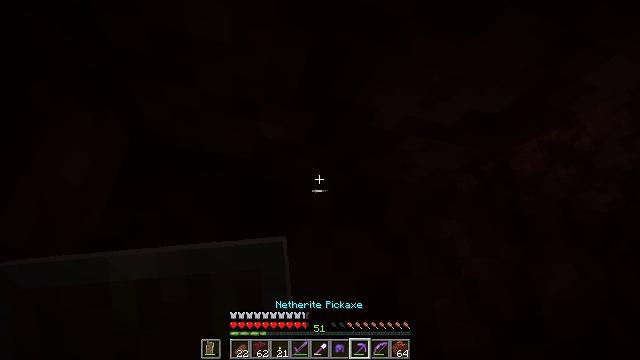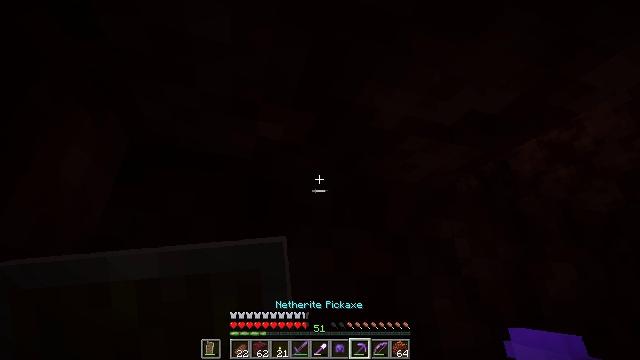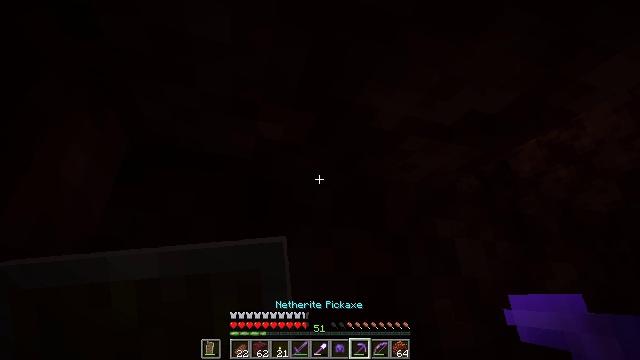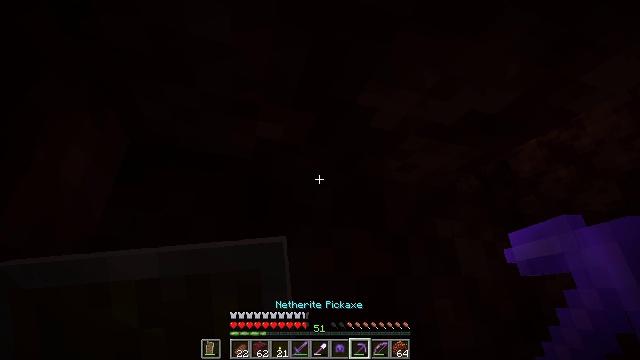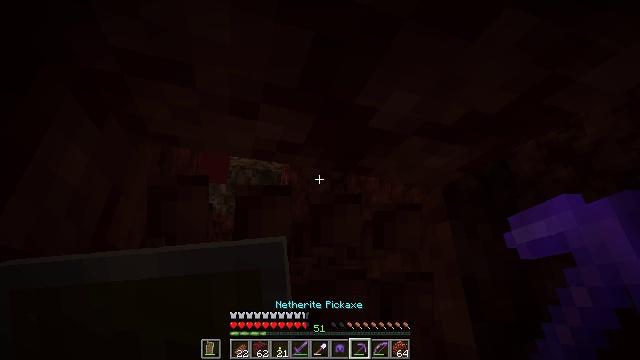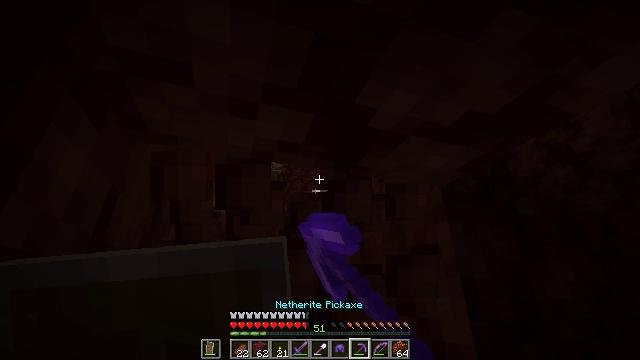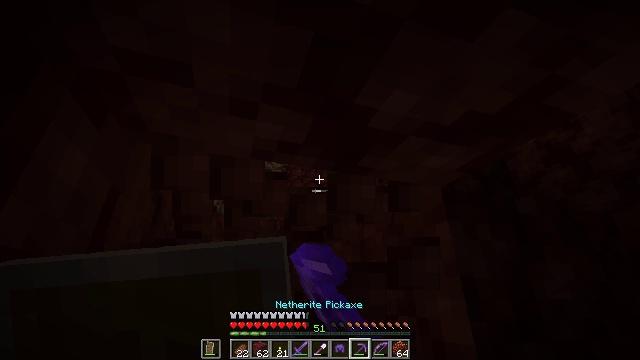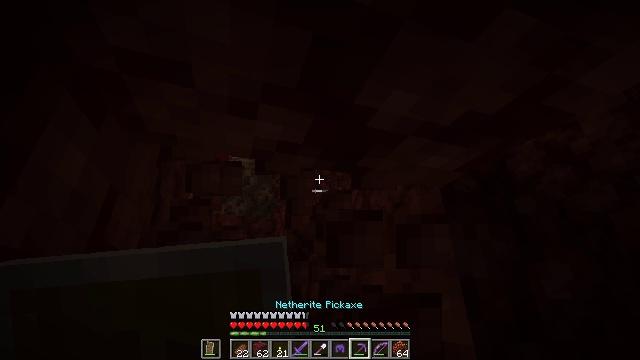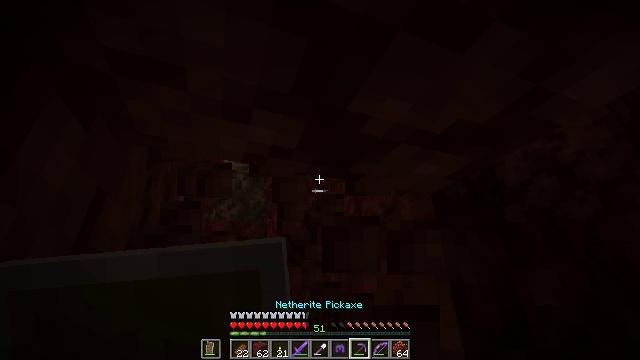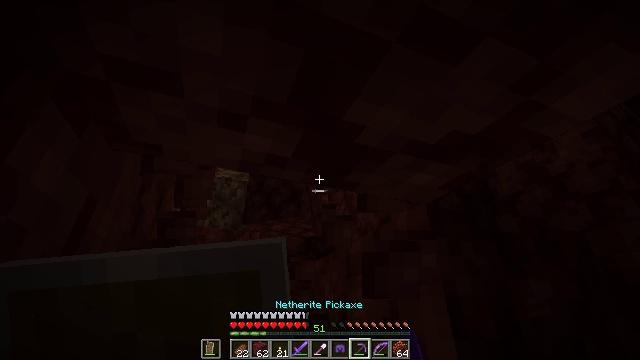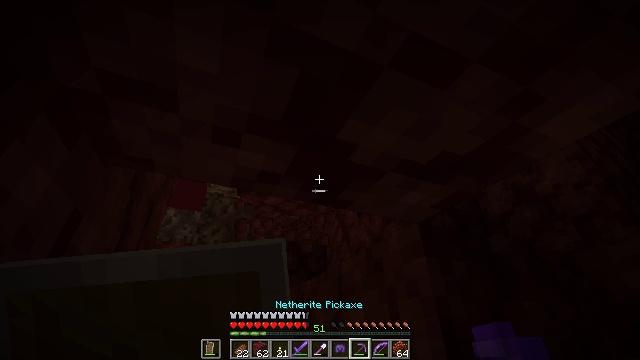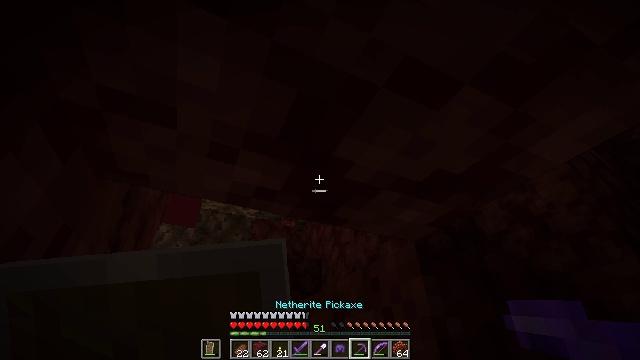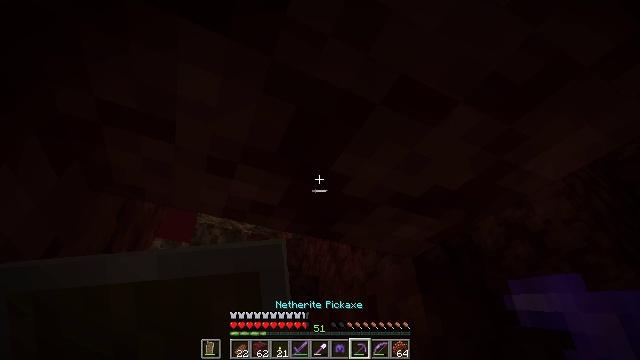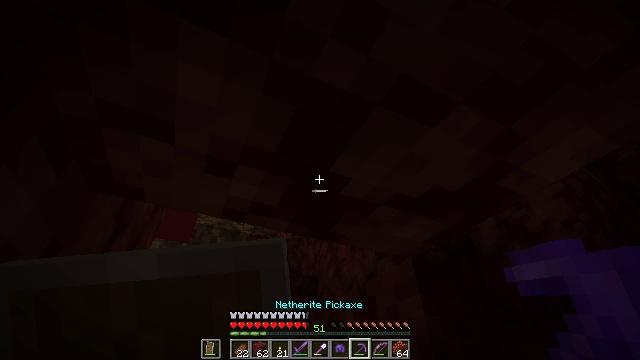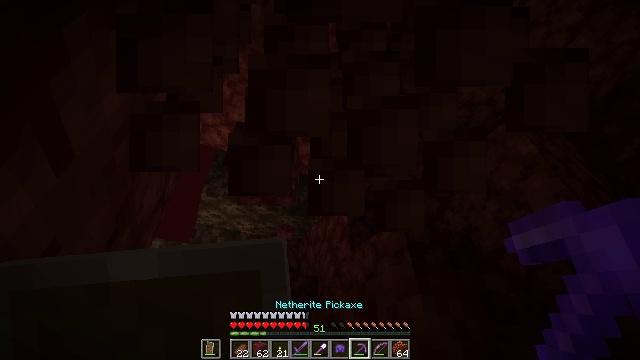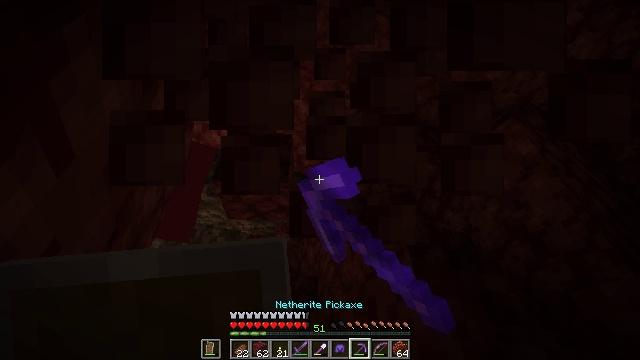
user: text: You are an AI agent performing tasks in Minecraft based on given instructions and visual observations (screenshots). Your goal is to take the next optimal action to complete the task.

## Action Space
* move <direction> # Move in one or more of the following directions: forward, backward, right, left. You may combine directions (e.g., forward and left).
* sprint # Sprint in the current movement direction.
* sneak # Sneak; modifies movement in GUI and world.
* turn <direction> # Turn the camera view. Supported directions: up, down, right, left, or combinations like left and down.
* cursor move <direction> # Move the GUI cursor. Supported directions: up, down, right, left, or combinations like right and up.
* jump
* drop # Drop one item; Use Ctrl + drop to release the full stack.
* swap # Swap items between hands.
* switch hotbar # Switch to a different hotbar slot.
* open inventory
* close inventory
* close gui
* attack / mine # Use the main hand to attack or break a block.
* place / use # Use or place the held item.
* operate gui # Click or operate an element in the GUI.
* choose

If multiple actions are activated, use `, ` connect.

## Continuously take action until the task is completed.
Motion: motion action
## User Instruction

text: Mine the netherrack in the Nether.
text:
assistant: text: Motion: no_op
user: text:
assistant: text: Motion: no_op
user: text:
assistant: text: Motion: no_op
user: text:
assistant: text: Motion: attack / mine
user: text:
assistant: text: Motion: attack / mine
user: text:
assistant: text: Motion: attack / mine
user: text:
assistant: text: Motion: no_op
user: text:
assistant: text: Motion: turn right and up
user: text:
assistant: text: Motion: turn right and up
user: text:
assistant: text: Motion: turn right and up
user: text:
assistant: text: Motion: turn right and up
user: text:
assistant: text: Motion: turn up
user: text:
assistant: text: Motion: no_op
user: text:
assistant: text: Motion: attack / mine
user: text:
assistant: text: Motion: attack / mine
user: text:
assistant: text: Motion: no_op
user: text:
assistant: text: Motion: no_op
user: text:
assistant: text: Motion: turn left
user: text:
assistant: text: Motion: no_op